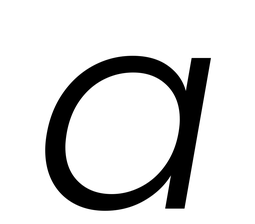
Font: Poppins-LightItalic